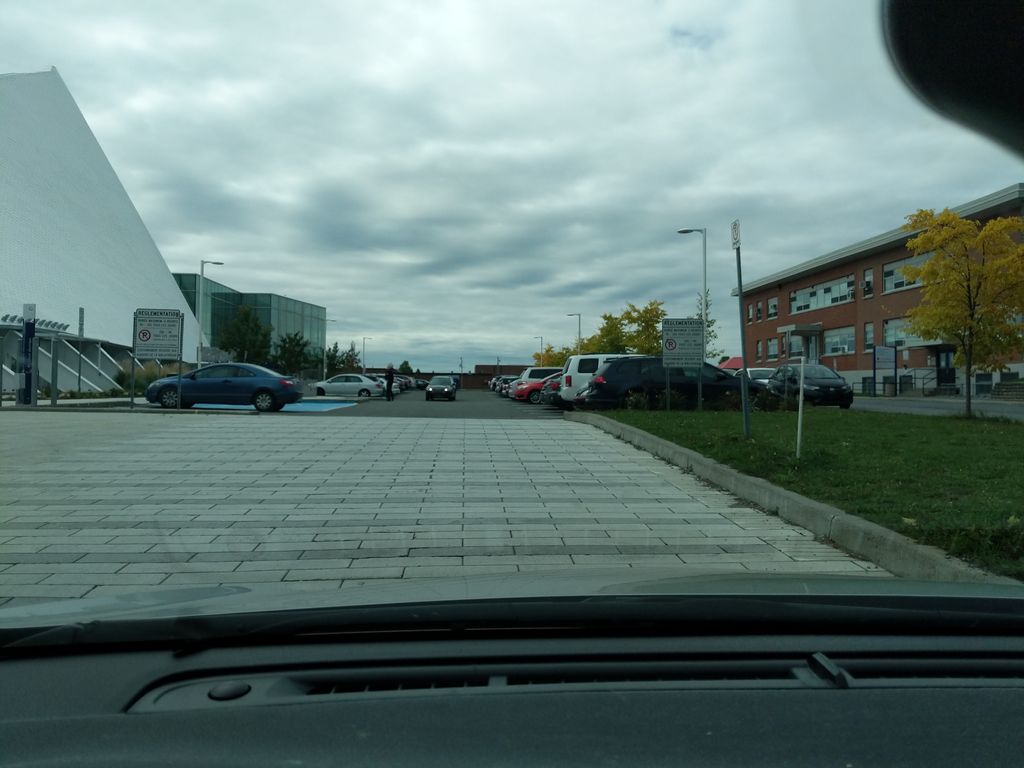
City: quebec_city